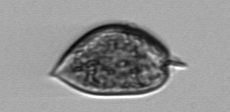
Label: Prorocentrum_micans